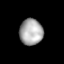
Tissue: lung
Cell type: Myeloid cells
Senescence score: 0.547
Nuclear area (px): 598
Mean DAPI intensity: 169.147